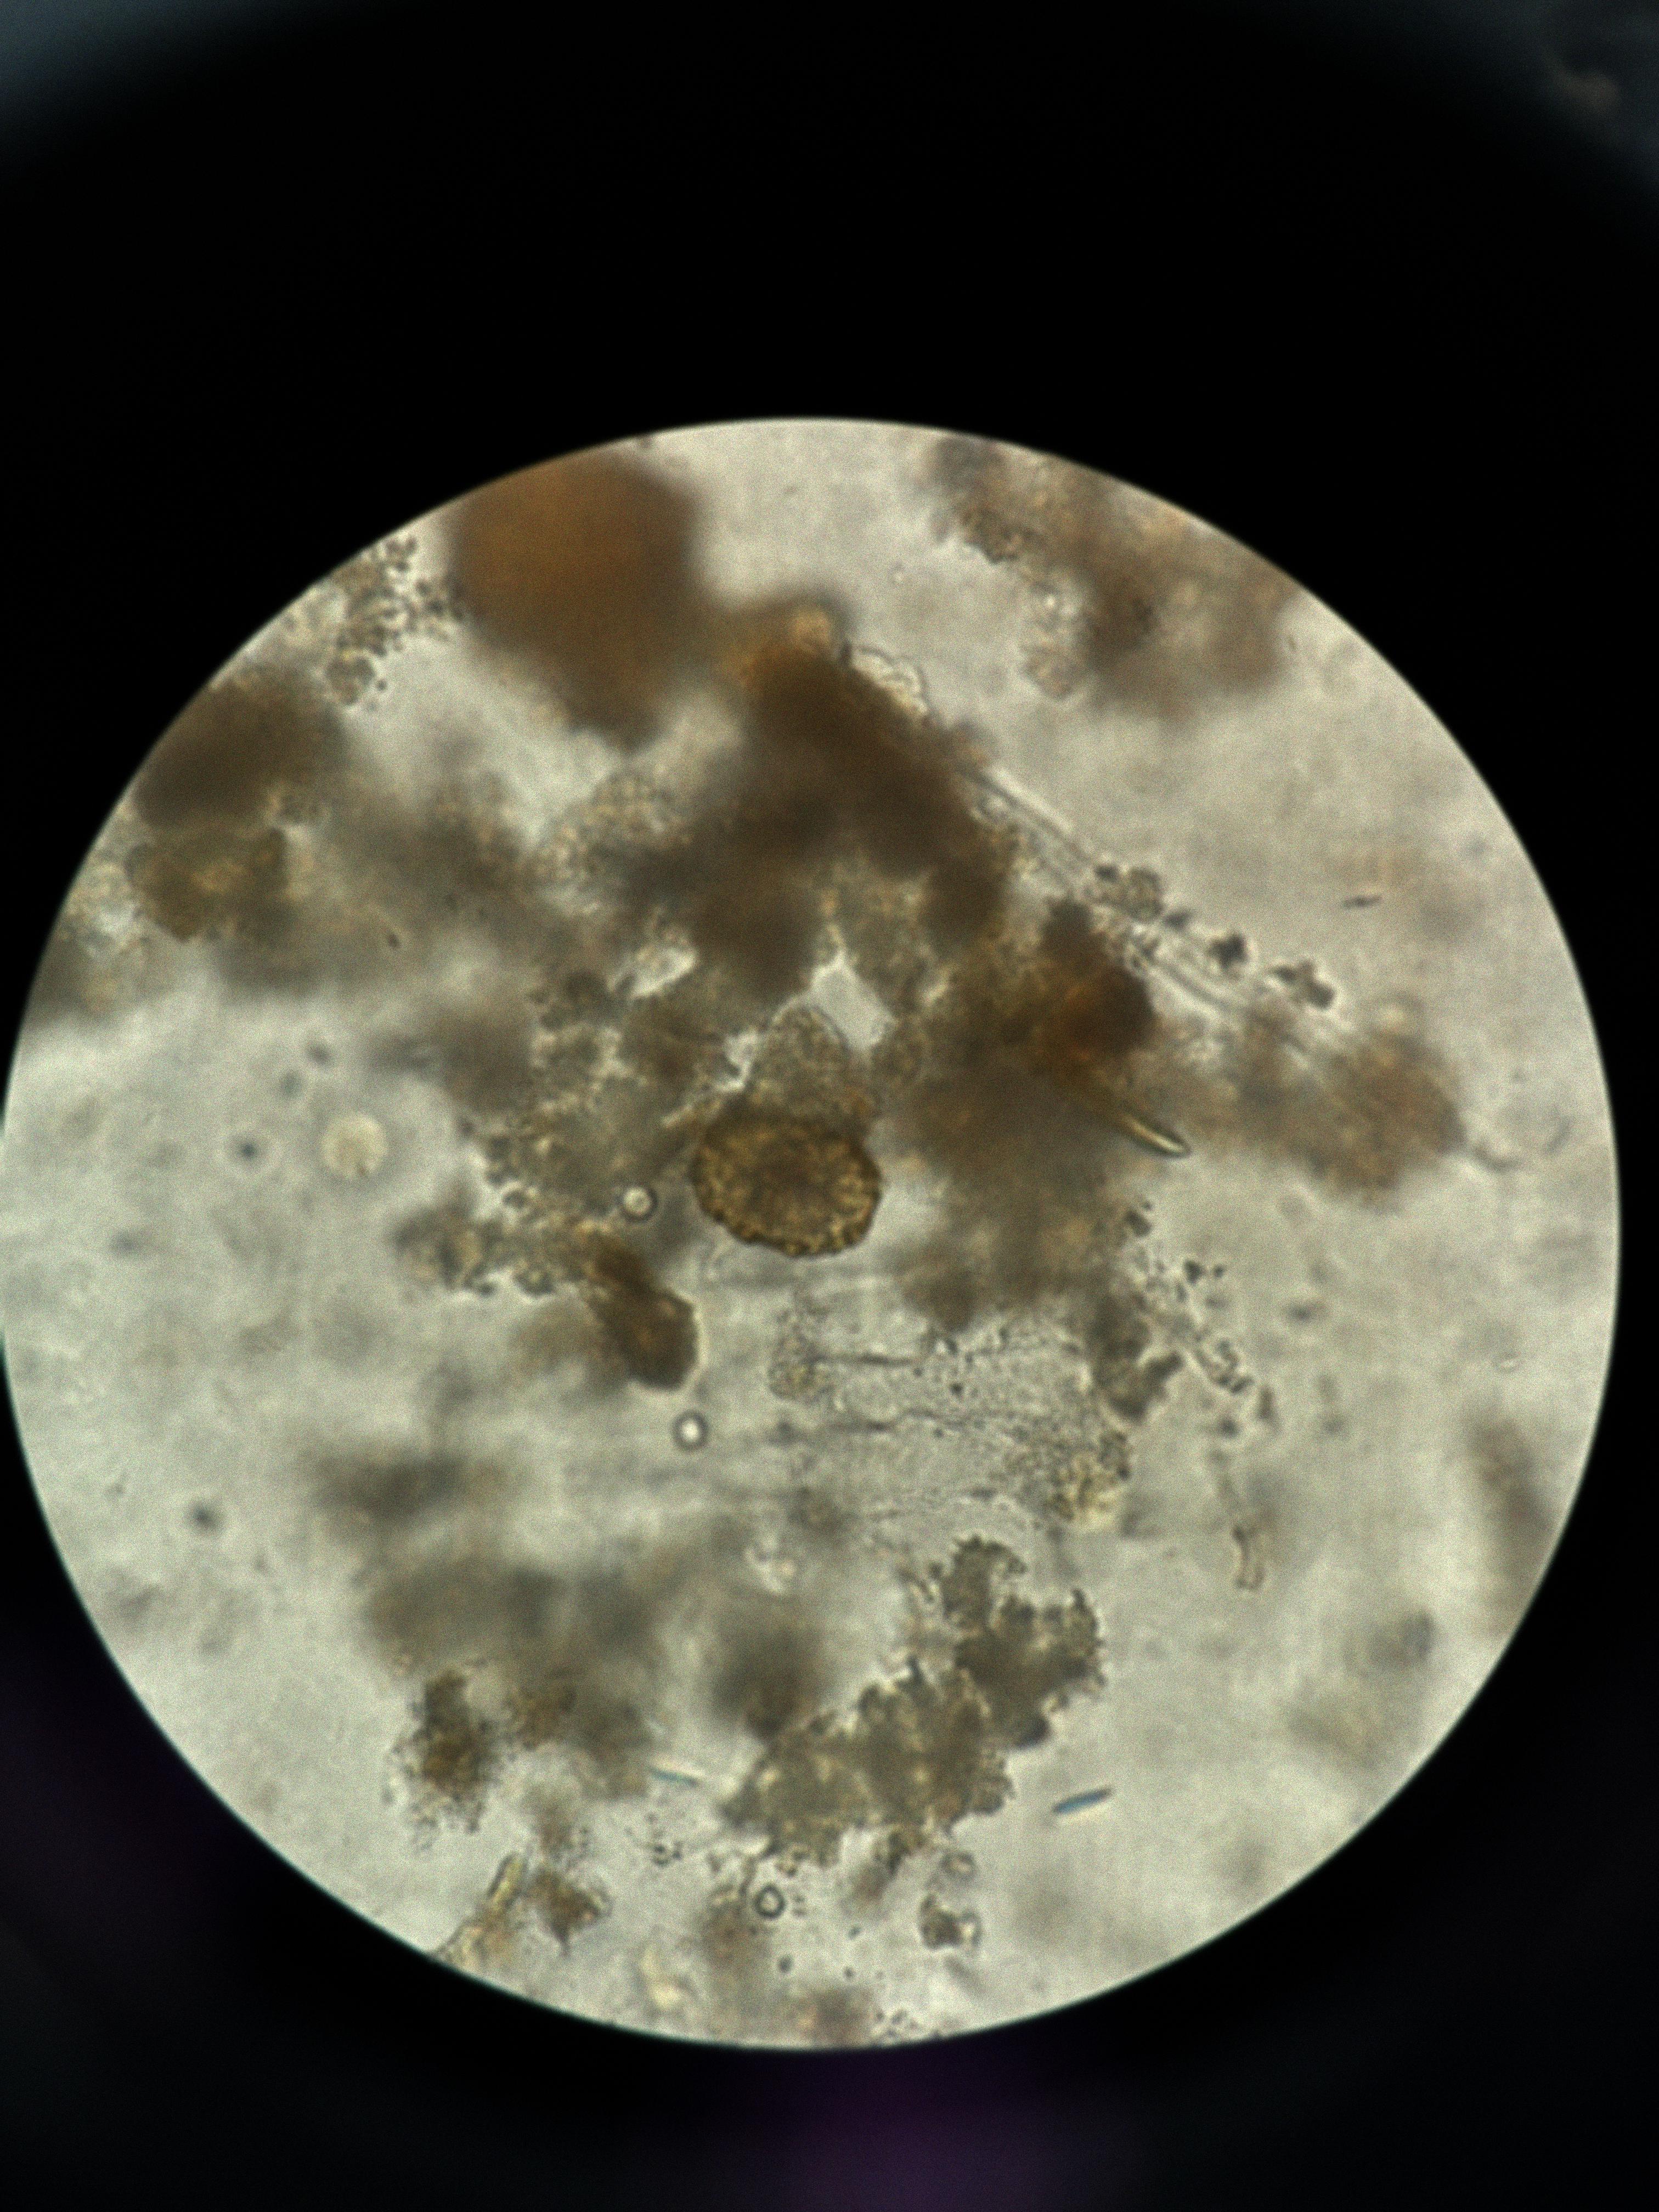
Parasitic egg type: Ascaris lumbricoides